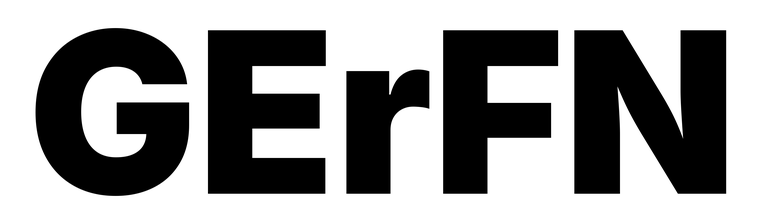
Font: Inter_Black